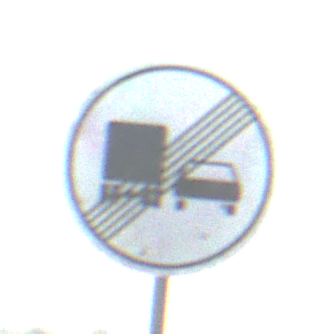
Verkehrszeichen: EndeUeberholverbotKraftfahrzeuge
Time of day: MorningAfternoon
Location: Outdoor (Special)
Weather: Clear
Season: NotSpecified
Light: Natural